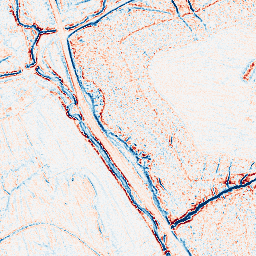
Category: edge_preserving
Decomposition family: anisotropic_diffusion
Decomposition parameters: iterations: 5
kappa: 10
gamma: 0.15
Upsampling method: quadratic
Upsampling parameters: scale: 2
Upsampling scale: 2